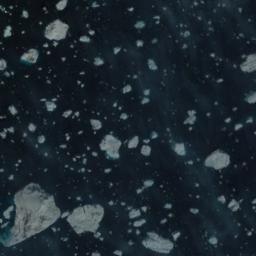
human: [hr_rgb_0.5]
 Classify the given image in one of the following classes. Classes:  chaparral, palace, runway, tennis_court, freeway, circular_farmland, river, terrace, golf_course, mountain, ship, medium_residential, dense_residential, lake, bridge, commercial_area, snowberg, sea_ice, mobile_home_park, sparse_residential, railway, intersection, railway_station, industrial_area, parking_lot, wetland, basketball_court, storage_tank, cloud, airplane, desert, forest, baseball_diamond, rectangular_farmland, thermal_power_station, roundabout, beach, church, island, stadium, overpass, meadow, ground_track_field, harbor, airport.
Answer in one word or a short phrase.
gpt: sea_ice